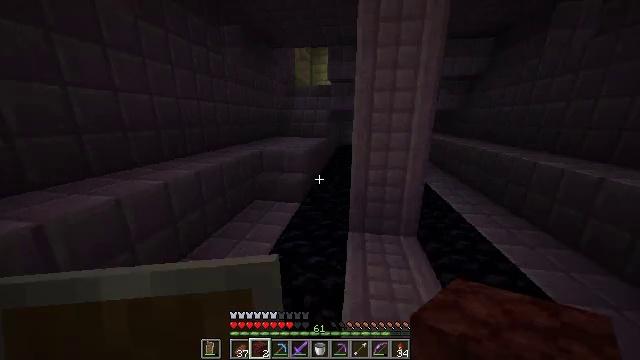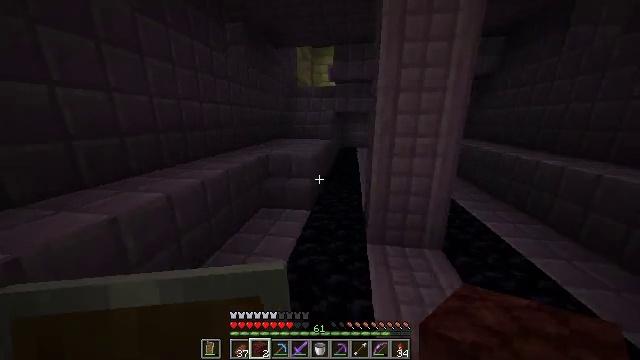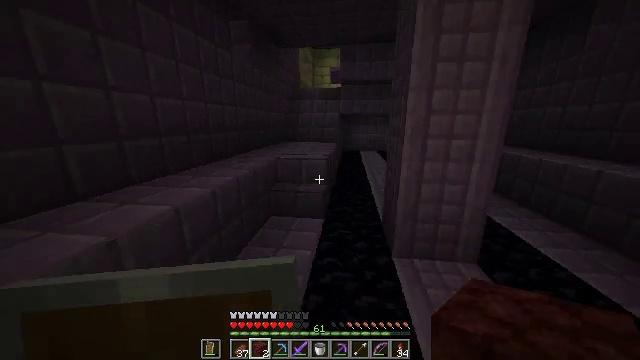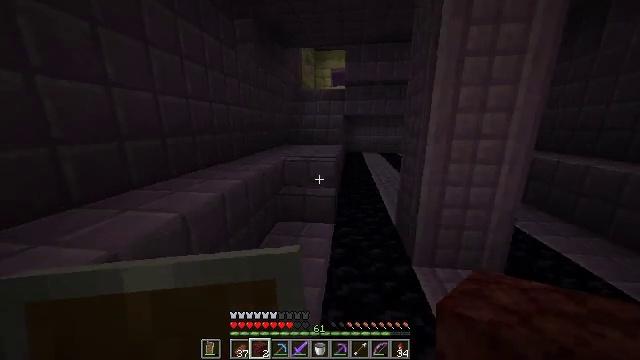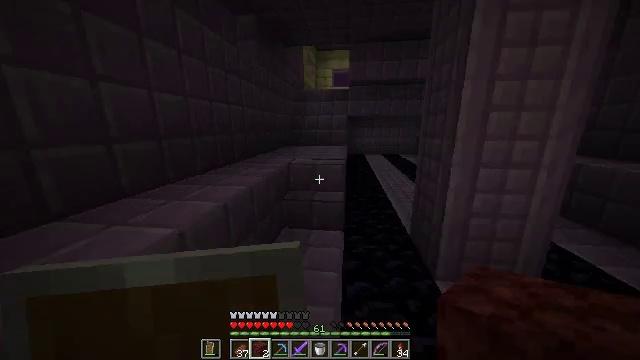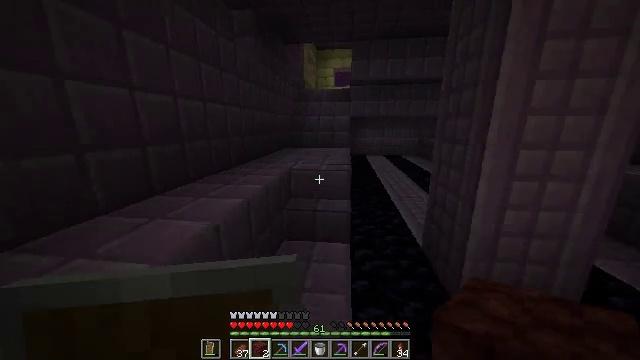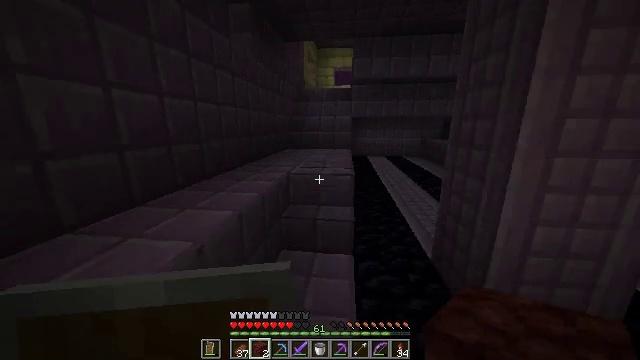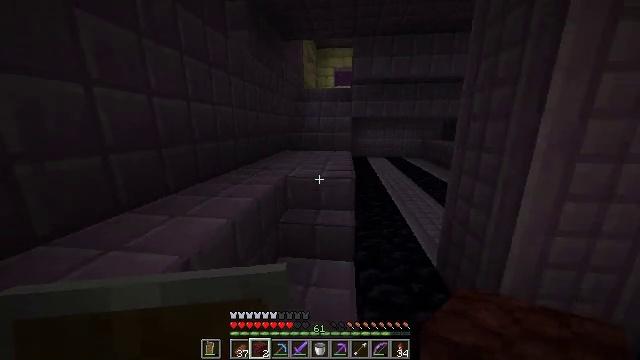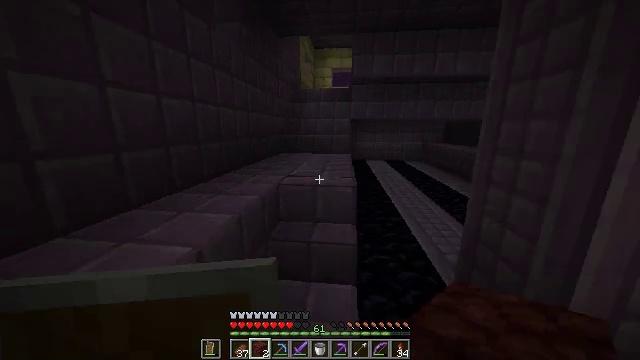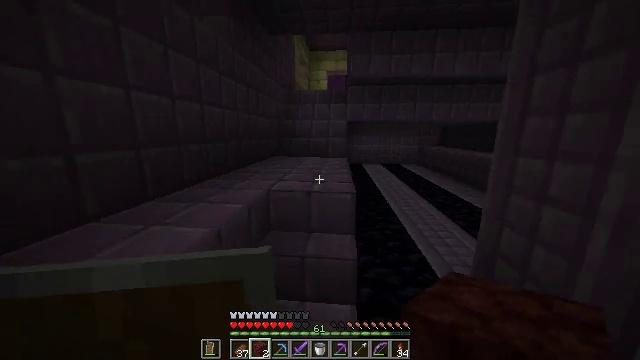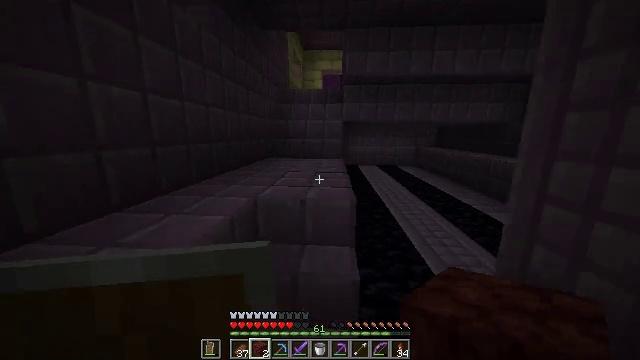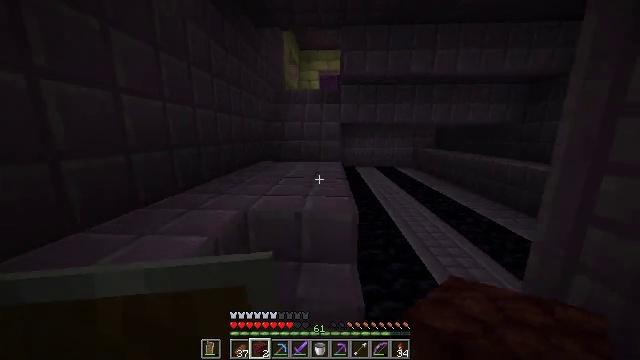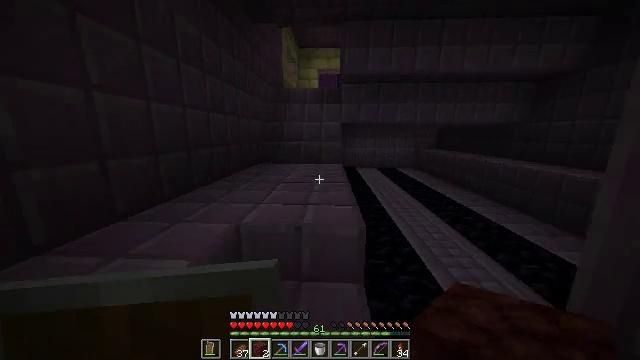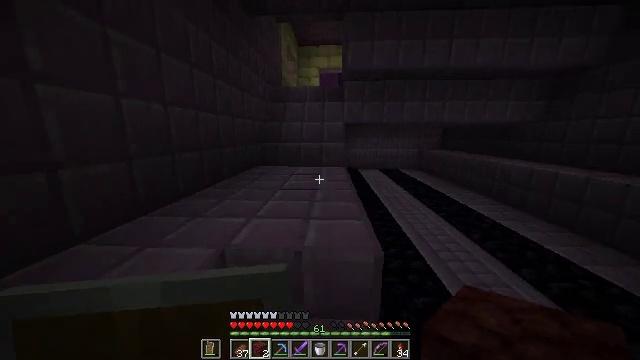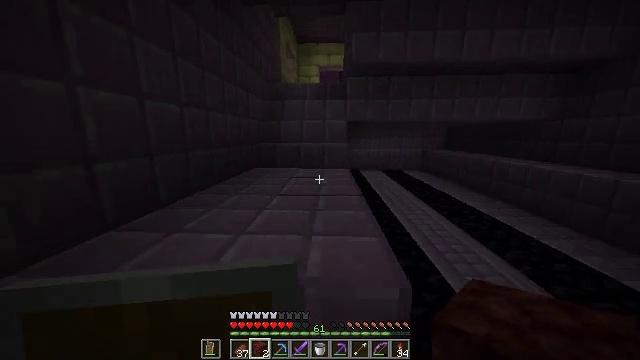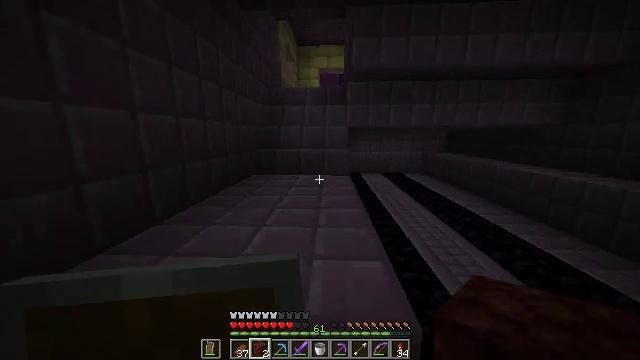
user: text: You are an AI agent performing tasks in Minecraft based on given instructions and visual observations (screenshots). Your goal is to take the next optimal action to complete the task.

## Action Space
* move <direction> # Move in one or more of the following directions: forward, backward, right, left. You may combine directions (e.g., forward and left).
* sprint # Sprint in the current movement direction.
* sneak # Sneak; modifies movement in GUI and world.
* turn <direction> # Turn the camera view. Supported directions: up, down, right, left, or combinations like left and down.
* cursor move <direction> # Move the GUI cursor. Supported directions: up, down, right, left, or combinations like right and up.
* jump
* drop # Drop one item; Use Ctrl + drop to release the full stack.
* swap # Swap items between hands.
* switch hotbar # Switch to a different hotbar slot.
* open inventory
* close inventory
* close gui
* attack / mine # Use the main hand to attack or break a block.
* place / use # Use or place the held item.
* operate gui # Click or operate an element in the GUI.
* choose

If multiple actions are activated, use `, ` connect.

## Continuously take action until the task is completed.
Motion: motion action
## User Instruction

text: Mine the brewing stand from your base.
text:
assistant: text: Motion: move forward and move left
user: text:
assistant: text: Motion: move forward and move left
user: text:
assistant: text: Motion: move forward and move left
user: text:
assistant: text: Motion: move forward
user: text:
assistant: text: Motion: move forward
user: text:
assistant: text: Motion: move forward
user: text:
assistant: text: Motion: move forward
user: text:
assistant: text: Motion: move forward
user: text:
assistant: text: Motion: move forward, turn right
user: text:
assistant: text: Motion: move forward, turn right
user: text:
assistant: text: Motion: move forward
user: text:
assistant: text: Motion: move forward
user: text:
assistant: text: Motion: move forward
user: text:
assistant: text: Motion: move forward
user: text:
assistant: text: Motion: move forward
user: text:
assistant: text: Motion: move forward
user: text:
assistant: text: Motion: move forward
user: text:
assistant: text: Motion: move forward
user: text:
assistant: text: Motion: move forward
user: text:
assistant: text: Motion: move forward
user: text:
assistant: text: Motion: move forward
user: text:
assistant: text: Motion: move forward
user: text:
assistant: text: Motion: move forward
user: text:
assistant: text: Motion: move forward
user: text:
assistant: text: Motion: move forward
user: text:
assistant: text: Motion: move forward
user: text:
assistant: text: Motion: move forward
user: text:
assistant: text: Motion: move forward
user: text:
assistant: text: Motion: move forward
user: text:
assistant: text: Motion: move forward, turn right